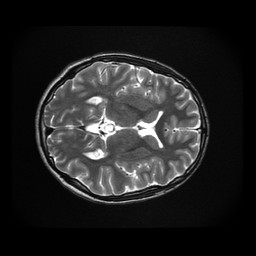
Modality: T2w
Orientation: axial
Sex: male
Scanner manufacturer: ge
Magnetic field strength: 3 T
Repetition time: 5 s
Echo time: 0.1019 s